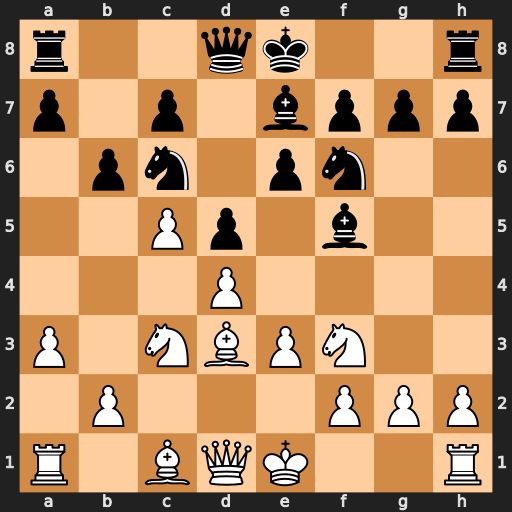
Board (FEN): r2qk2r/p1p1bppp/1pn1pn2/2Pp1b2/3P4/P1NBPN2/1P3PPP/R1BQK2R
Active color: w
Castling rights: KQkq
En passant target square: -
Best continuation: Bb5 O-O Bxc6